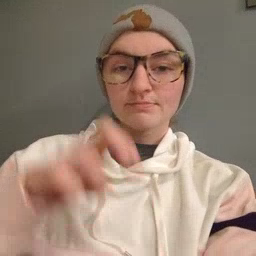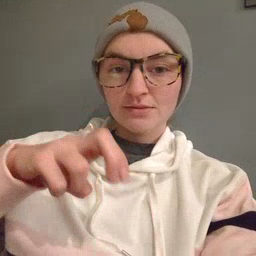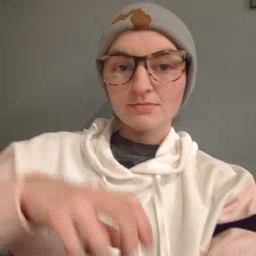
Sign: chair